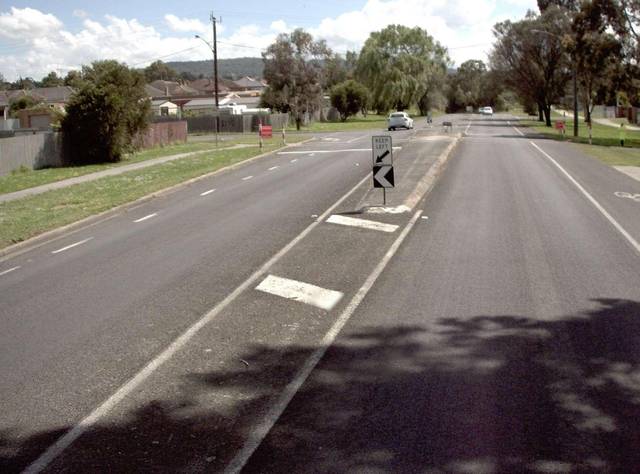
Region: Australia
Coordinates: -38.183, 146.289